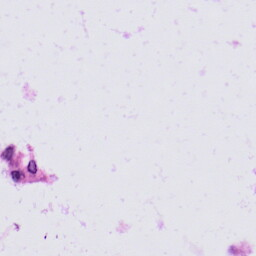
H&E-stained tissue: Prostate